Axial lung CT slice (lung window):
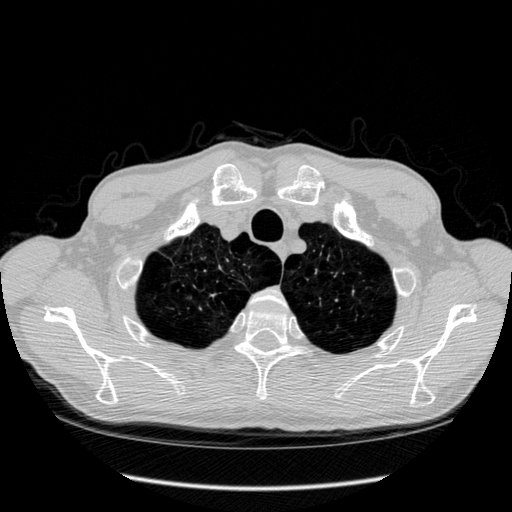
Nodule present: no